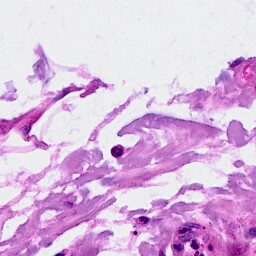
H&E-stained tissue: Breast